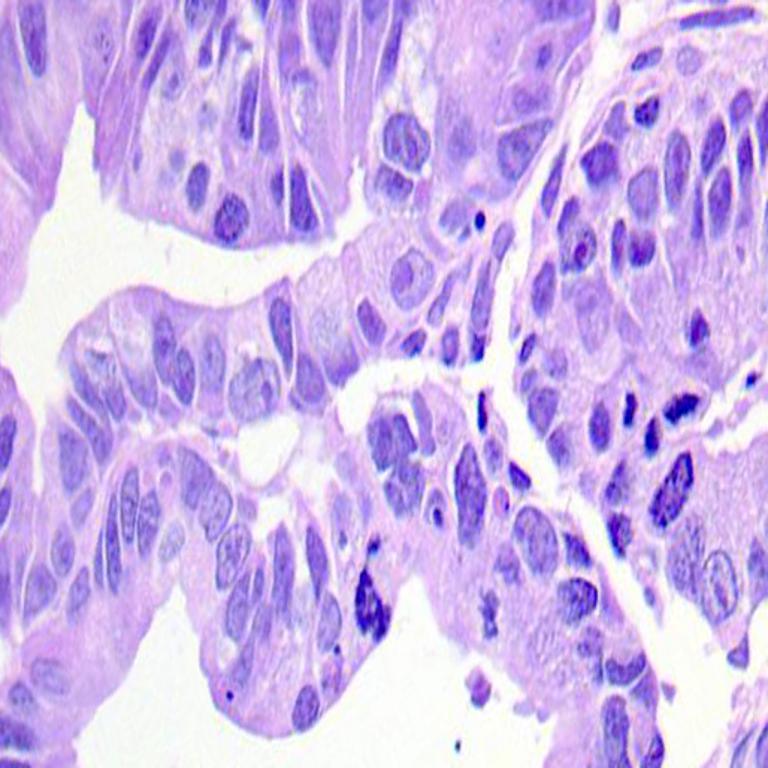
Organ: colon
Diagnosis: adenocarcinomas